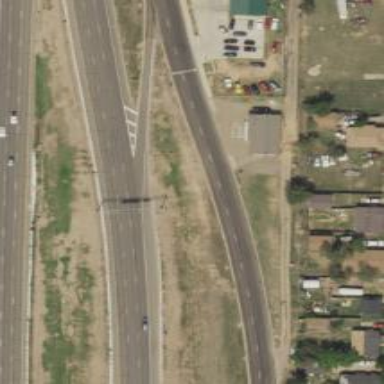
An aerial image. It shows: Tertiary road with frontage road.